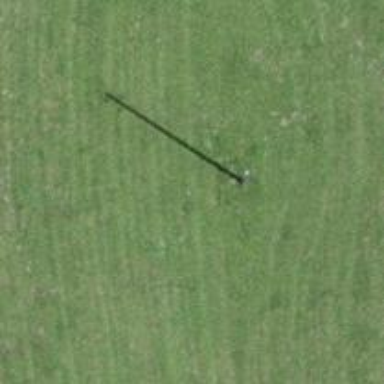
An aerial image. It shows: Power pole.